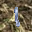
Label: 1